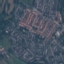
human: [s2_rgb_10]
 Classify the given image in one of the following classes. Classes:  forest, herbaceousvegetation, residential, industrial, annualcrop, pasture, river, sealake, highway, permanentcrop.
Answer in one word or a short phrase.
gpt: Residential